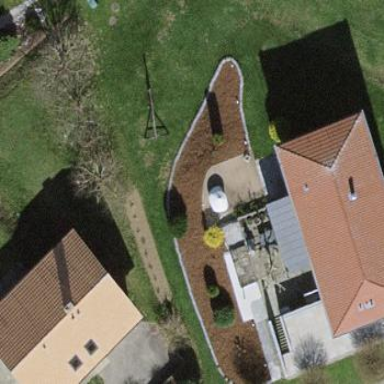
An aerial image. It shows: Detached building.